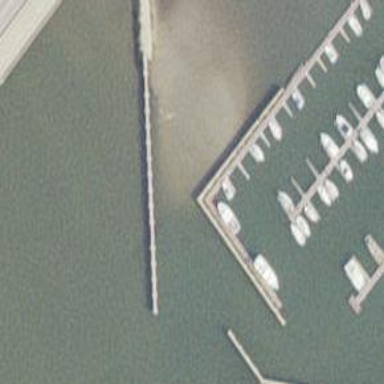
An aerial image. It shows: Breakwater structure.